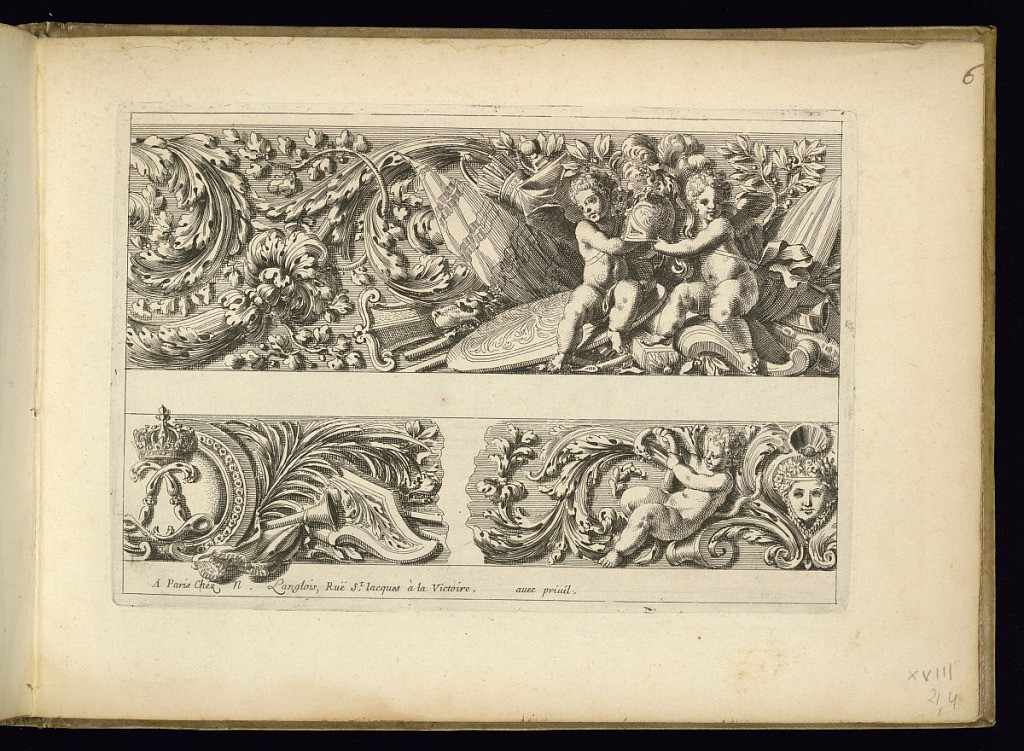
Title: Three Frieze Designs
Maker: Jean Le Pautre, French, 1618–1682
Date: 1655–82
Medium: Etching on laid paper
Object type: Print
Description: A large frieze above two smaller frieze designs with putti, scrolling leaves (rinceaux), arms (weapons) and armor, palm leaves, foliate branches, mascaron (mask), shell, and the royal cipher with interlaced L's topped with a crown. The publisher's address is lettered below.